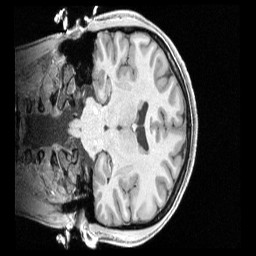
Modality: T1w
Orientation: coronal
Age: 21
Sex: female
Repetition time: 2.4 s
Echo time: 0.00222 s